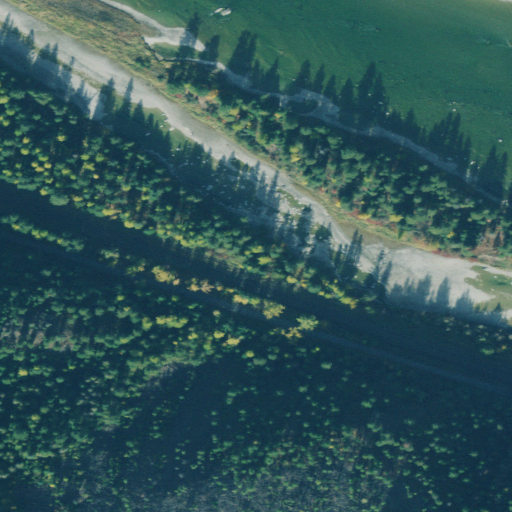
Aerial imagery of valley in Montana named Severn Gulch containing evergreen forest, open water, grassland, shrub, and woody wetlands